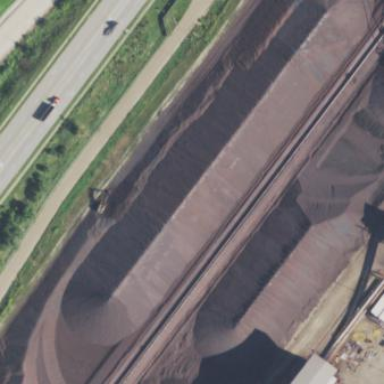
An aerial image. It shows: Industrial area dedicated to iron ore processing.